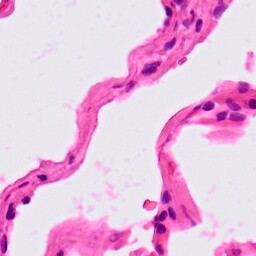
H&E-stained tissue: Lung